Question: In these days I was reading some PE executable specifications. Then I made small C program doing 'push ebp, pop ebp' and I compiled it. After successful compilation I opened PE file in executable and looked on position 'PE_magic + PE_header_size + PE_OPTHDR_entrypoint' where PE magic was first occurrence of "PE" string in file, PE_header_size was 24 and PE_OPTHDR was 16 according to PE & COFF specifications. On that position I found address 0x1000, but length of my file is only 0x600. So am I on correct position, or the entry point (which is by the way on 0x200) address is set incorrectly?
I am including image of my file contens and my code.

Code (in project properties I've unchecked addition of standard libraries):
'''
int main() {
int a = 0;
__asm {
push ebp
pop ebp
}
}
'''
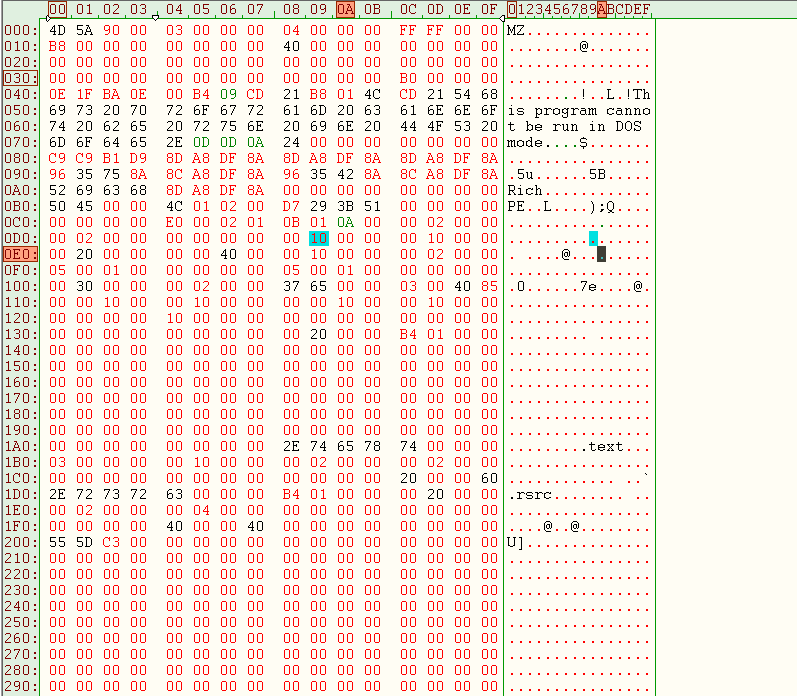
Answer: What you see in the file does not match what it would look like in memory. As you can see, the file alignment is $200 while the in-memory section alignment is $1000. That usually means that the file will have less padding than the image it represents does.
More importantly, you can see that the section table entry for .text has a relative virtual address of $1000 (relative the Image Base) but a raw address of $200 (relative to the beginning of the file). Almost all fields that say where a certain thing is are RVA's, which means they store the offset of the thing they refer to from Image Base, in memory.
So no, the address is not set incorrectly - .text begins at $1000 (relative to Image Base) and that's where the Entry Point is pointing to.